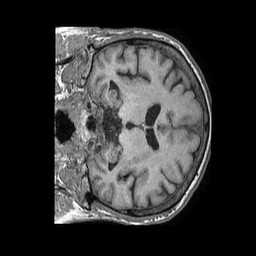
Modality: T1w
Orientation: coronal
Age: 52
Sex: male
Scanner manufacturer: philips
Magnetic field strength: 1.5 T
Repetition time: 0.007887 s
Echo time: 0.00361 s